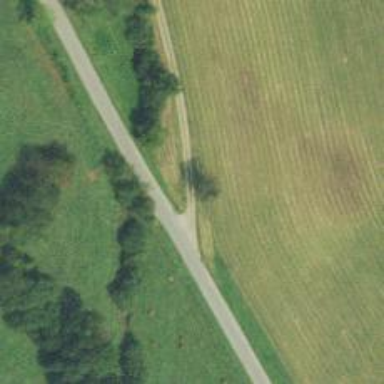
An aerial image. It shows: Driveway.